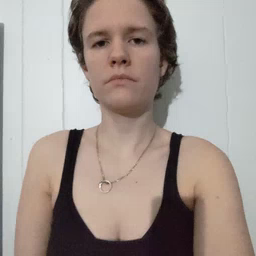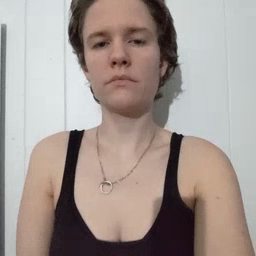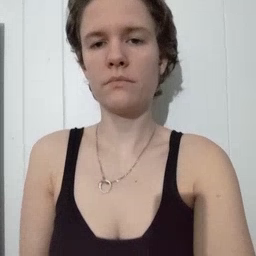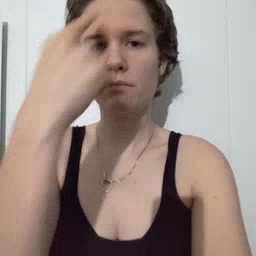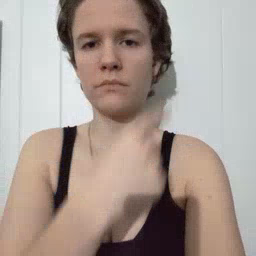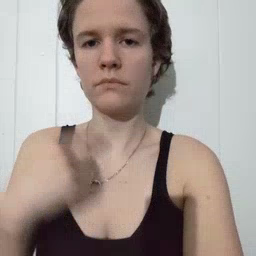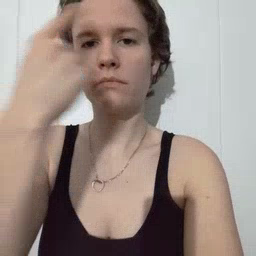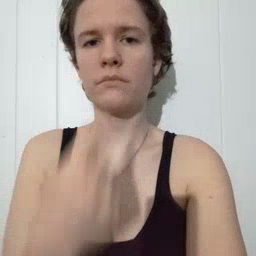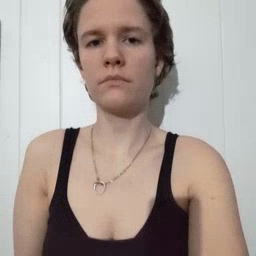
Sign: face